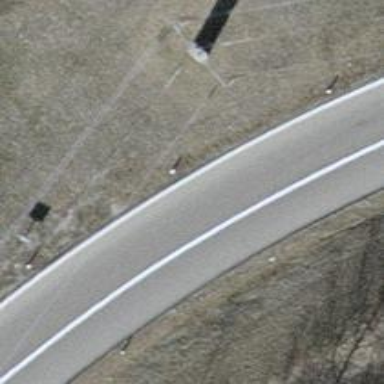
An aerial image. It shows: Asphalt motorway link.